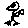
Label: bird